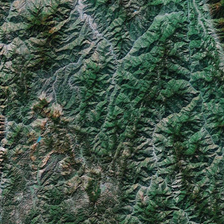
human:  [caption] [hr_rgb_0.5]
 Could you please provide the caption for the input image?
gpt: it is a piece of irregular green mountain .

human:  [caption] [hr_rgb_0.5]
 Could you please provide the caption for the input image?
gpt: it is a piece of irregular green mountain .

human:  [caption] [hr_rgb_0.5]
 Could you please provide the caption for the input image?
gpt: it is a piece of irregular green mountain .

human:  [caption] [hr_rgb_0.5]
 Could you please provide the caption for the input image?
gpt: it is a piece of irregular green mountain .

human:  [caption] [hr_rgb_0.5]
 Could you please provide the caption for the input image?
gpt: it is a piece of irregular green mountain .